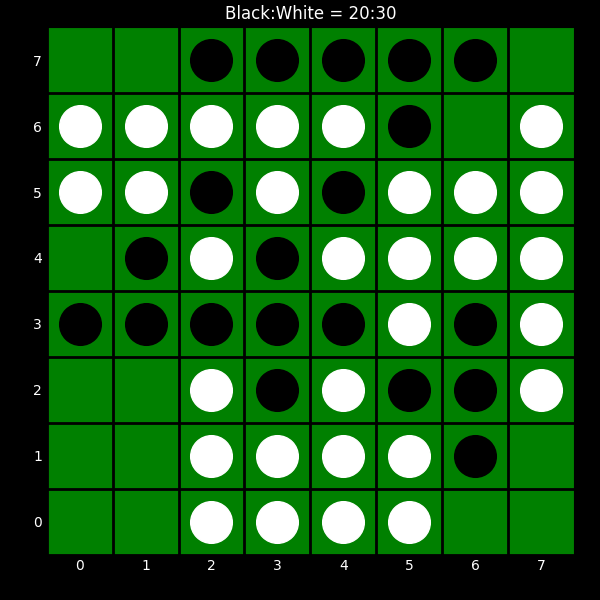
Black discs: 20
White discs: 30